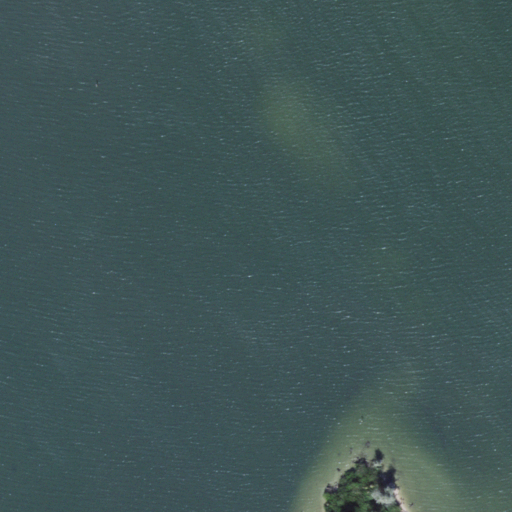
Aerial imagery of island in Florida named Grange Island containing open water, woody wetlands, and herbaceous wetlands